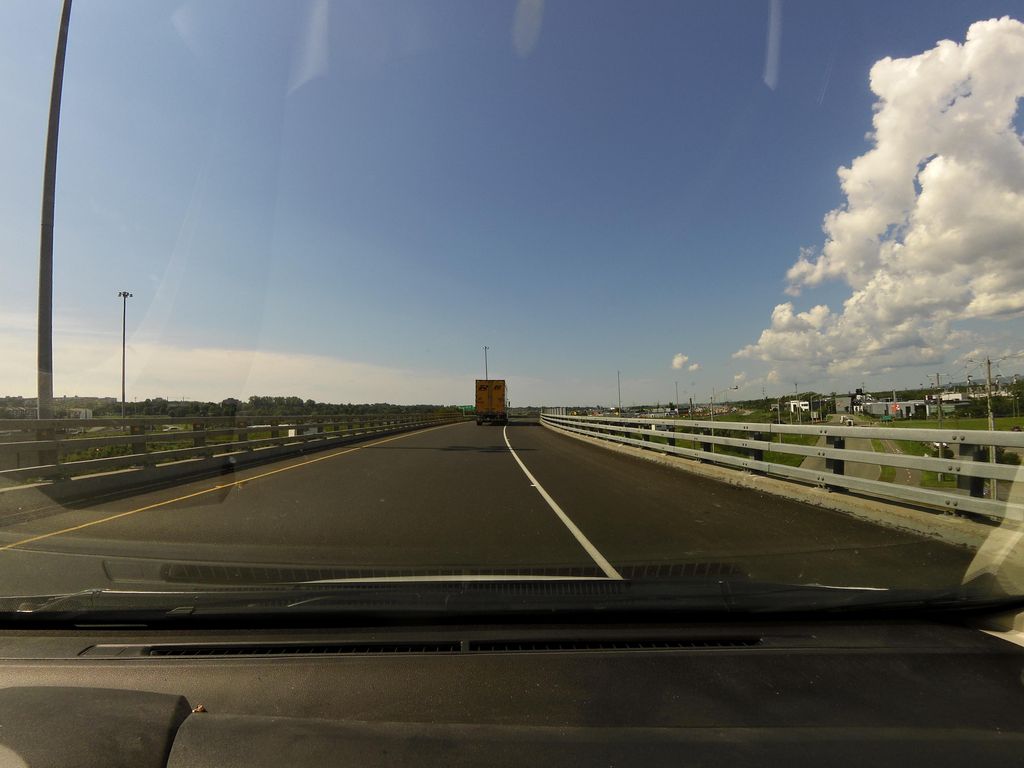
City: quebec_city